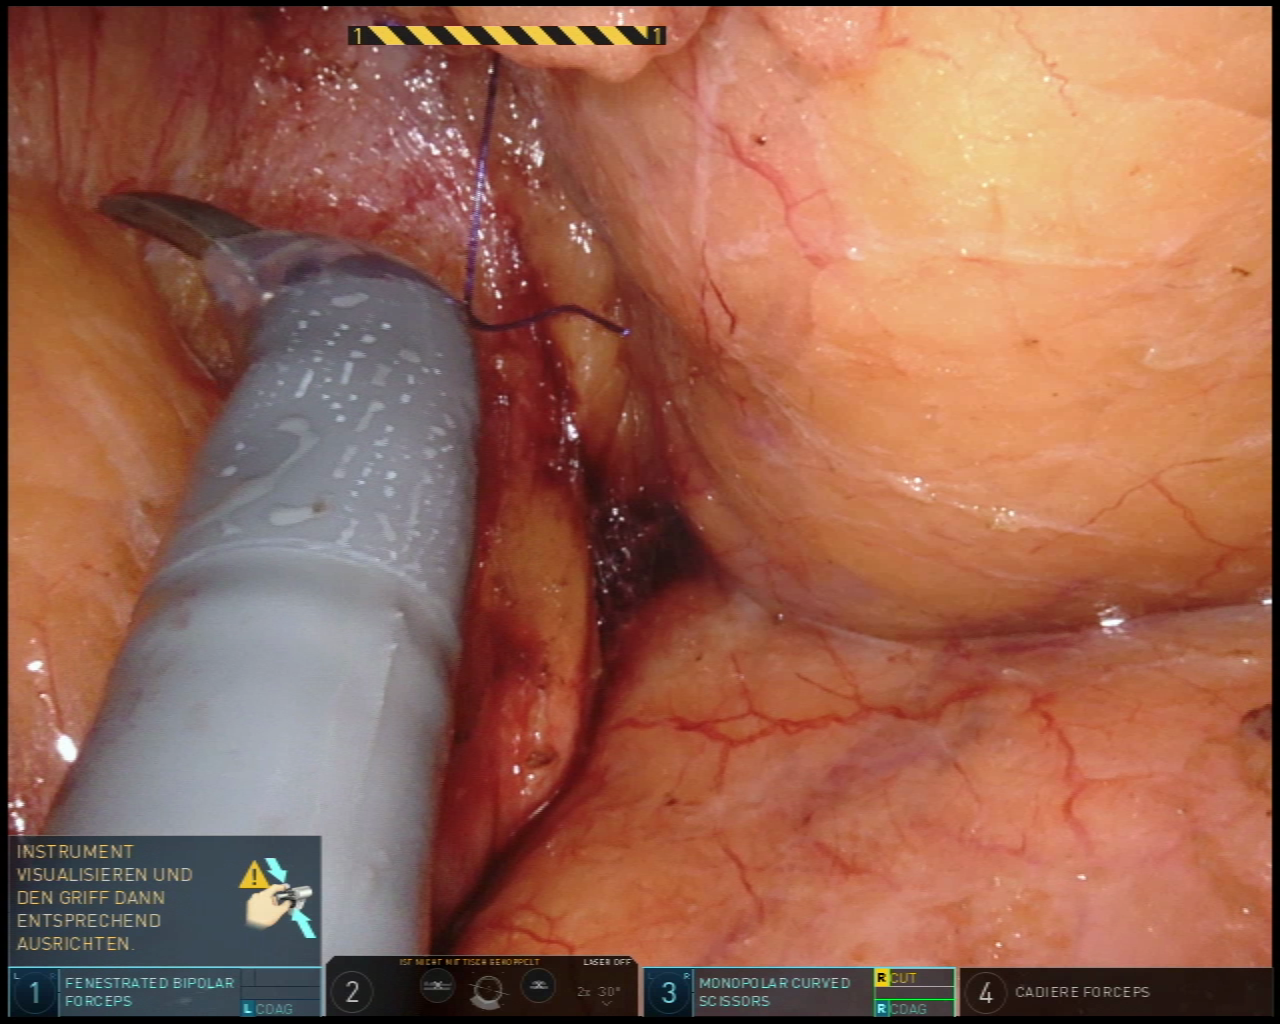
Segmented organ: pancreas
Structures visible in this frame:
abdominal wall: no
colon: no
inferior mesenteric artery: no
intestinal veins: no
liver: no
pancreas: yes
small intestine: no
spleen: no
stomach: no
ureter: no
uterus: no
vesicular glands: no